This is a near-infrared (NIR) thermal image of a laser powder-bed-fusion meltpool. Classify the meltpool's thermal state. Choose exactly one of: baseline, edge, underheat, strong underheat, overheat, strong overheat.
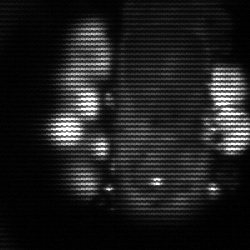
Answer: strong underheat